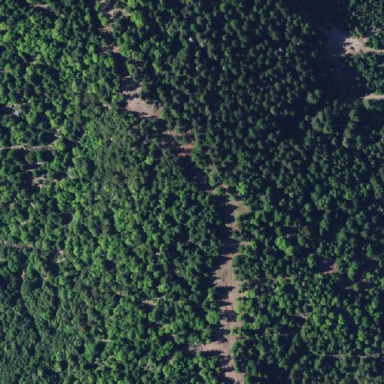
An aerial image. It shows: Forest area.